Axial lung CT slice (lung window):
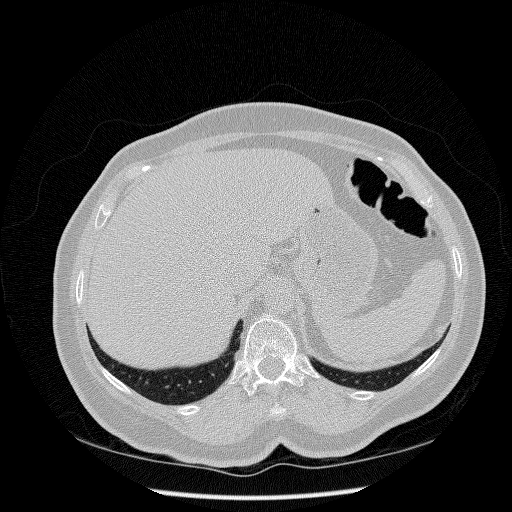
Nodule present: no